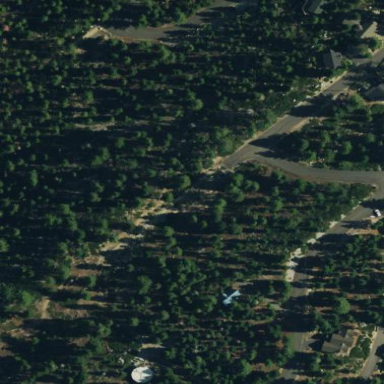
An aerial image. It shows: Forest with evergreen needle-leaved trees.